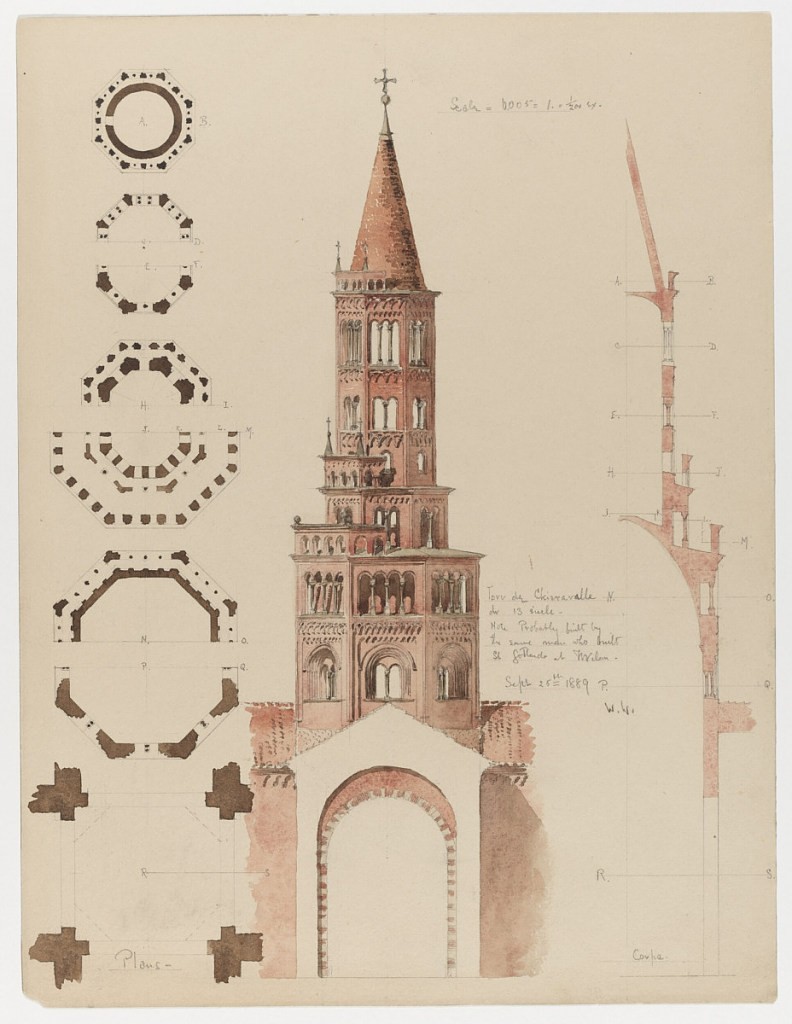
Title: Plans, elevation, and section of the tower in Chiaravalle, Milanese, Italy
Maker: Whitney Warren Jr., American, 1864–1943
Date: September 25, 1887
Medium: Graphite, brush and red and brown watercolor, on cream heavy wove paper
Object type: Drawing
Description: Like all Beaux-Arts trained architects of his generation, Warren learned his art by sketching and painting, especially during his travels through Holland, northern France, Germany, and Italy. Though familiar with the key monuments of Europe, Warren seemed more interested in ordinary structures, and began building a visual library of details that would make up his visual vocabulary. To him, a foundation in drawing was essential for an architect. His drawings, such as this one of a bell tower, or campanile, in Chiaravalle, near Milan, Italy, expressed the experimental and romantic quality that would later appear in his works.